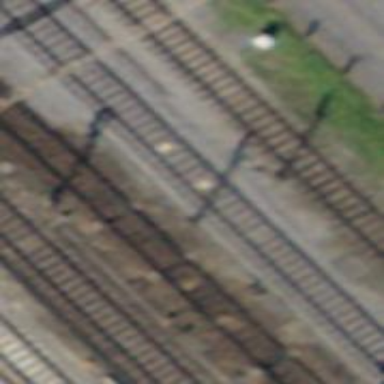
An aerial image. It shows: Railway signal.